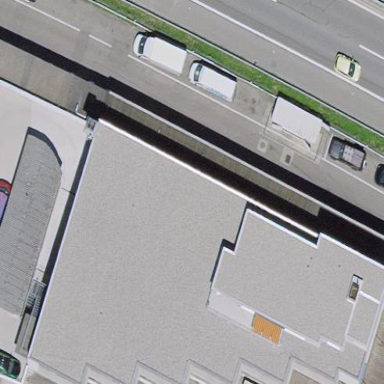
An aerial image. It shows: Building that houses car repair shop.